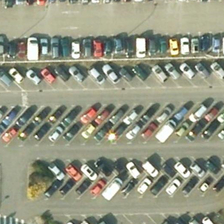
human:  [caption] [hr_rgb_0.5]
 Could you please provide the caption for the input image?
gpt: many cars in different colors are orderly in a parking lot .

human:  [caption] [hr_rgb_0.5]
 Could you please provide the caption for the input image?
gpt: many cars in different colors are orderly in a parking lot .

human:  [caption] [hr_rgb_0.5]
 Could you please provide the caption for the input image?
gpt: many cars in different colors are orderly in a parking lot .

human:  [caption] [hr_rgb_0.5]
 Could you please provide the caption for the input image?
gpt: many cars in different colors are orderly in a parking lot .

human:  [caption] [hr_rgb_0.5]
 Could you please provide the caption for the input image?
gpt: many cars in different colors are orderly in a parking lot .